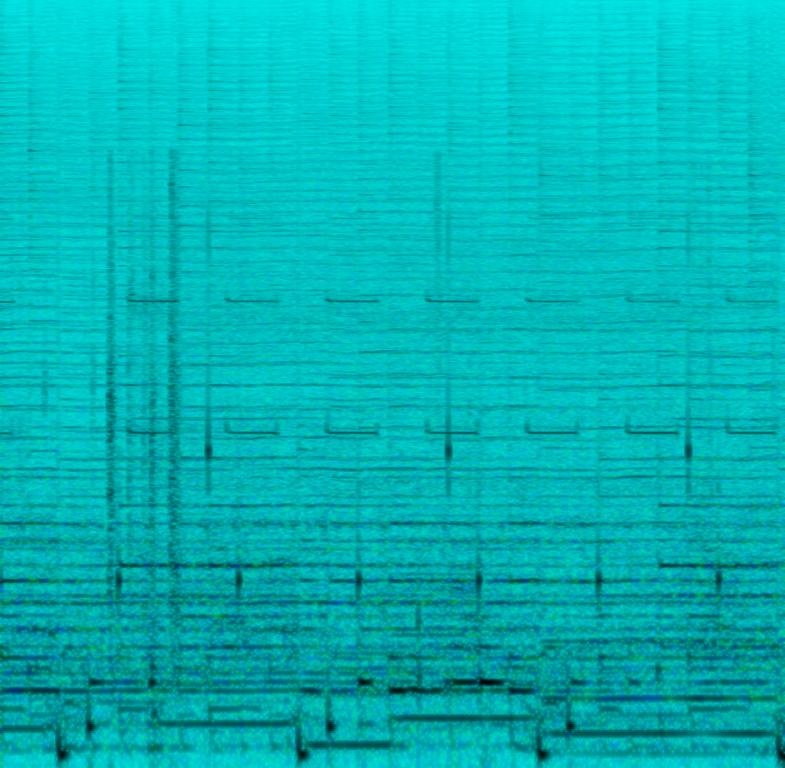
This clip features low quality audio. A synth plays the main melody. The bass plays the root notes of the chords. This is accompanied by programmed percussion playing a simple beat. A constant beep is heard in the foreground, which doubles in tempo at the end of the clip. The instruments cannot be heard clearly due to the beeping sound over the instruments.